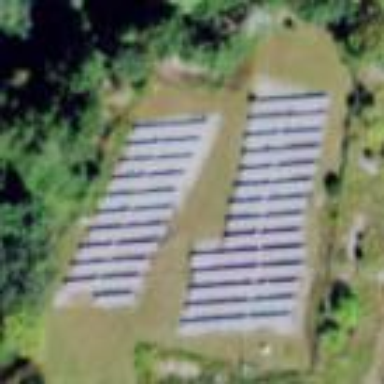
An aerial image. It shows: Solar power generator using photovoltaic panels.